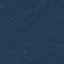
Land use / land cover: Forest